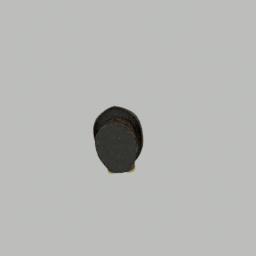
Label: people